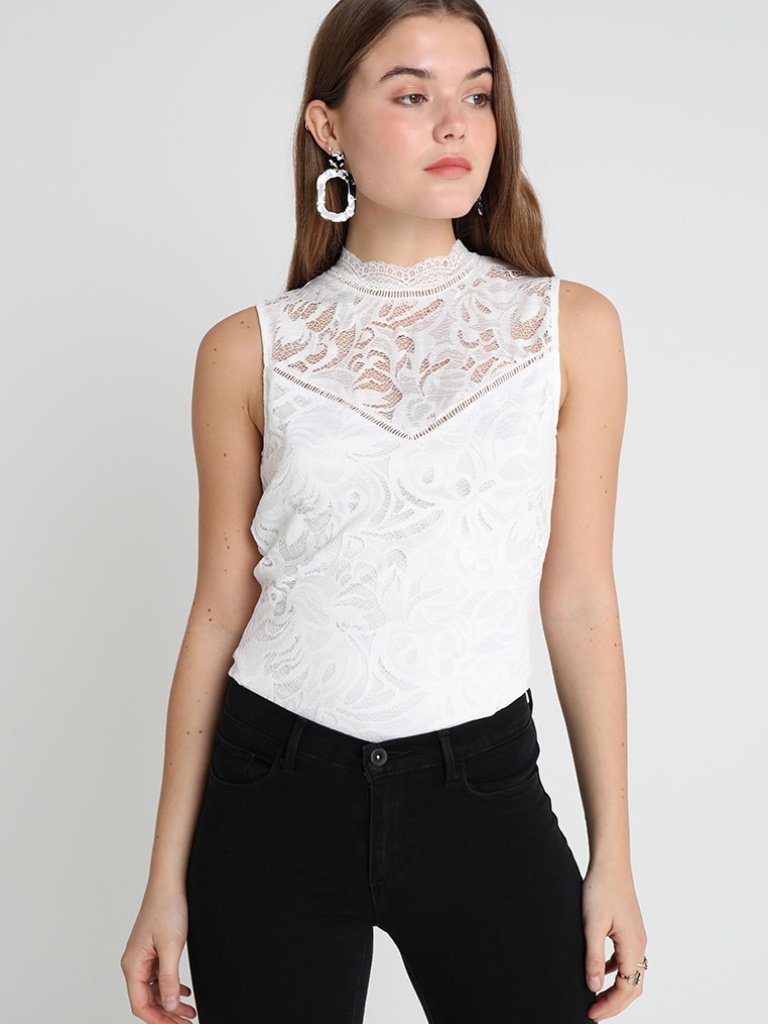
lace tight sleeveless hip length Fully Tucked in high blouse